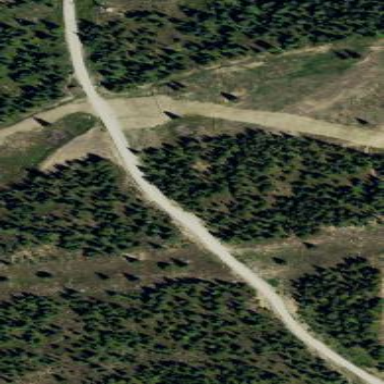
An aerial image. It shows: Woodland with evergreen needle-leaved trees.